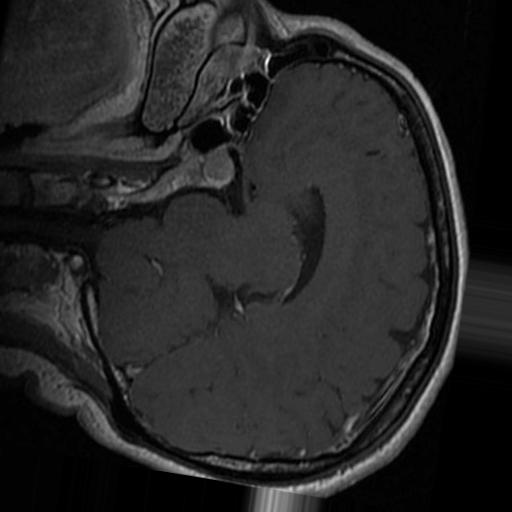
Label: brain_tumor